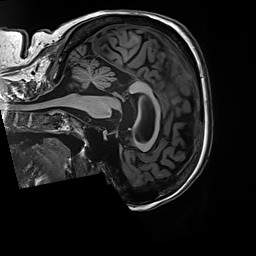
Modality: T1w
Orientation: sagittal
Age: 66
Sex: female
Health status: healthy
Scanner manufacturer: siemens
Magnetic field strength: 3 T
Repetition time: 2.5 s
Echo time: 0.00299 s